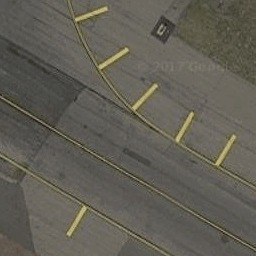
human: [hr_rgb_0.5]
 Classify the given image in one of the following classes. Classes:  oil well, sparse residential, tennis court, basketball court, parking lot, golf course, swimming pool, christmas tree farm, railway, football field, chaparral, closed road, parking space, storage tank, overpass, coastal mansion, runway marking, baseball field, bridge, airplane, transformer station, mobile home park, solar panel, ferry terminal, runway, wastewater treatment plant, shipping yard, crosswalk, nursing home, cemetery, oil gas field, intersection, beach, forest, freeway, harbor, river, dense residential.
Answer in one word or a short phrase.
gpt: runway marking